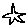
Label: star